Field crop: maize
Growth stage: 1
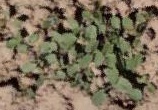
Species: convolvulus